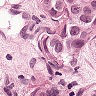
Metastatic tissue present: yes